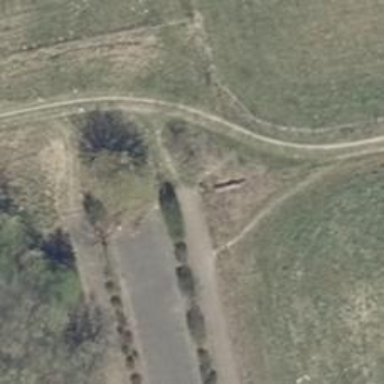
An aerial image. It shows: Path on the ground.